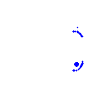
Particle: electron